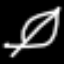
Label: leaf